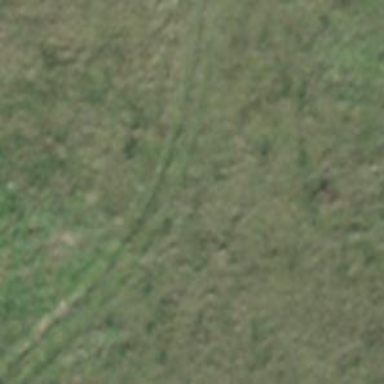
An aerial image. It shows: Track with very rough surface.